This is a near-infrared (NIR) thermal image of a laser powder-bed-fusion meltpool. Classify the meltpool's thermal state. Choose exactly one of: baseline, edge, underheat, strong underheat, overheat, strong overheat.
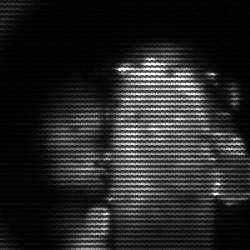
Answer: strong underheat